Question: Can anyone help me with my script.
'''
function myFunction() {
var ss = SpreadsheetApp.getActiveSpreadsheet();
var December = ss.getSheetByName("12");
var range = December.getRange("A:A");
var emailRange = range.getValues();
var Form1 = ss.getSheetByName("Form Responses 1");
var emailList = Form1.getRange("K:K").getValues();
for(x in emailRange)
{
if(x == 0)
continue
var email = emailRange[x];
if(email == "")
break;
j = 1
for(i in emailList)
{
var row = emailList[i];
if(row == "")
{
break;
}
SpreadsheetApp.getUi().alert(email + " - " + row);
if(row == email)
SpreadsheetApp.getUi().alert("OK");
}
}
'''
the if statement 'if(row == email)' is not working. I used debug, and the variables are the same, but it's still not getin.

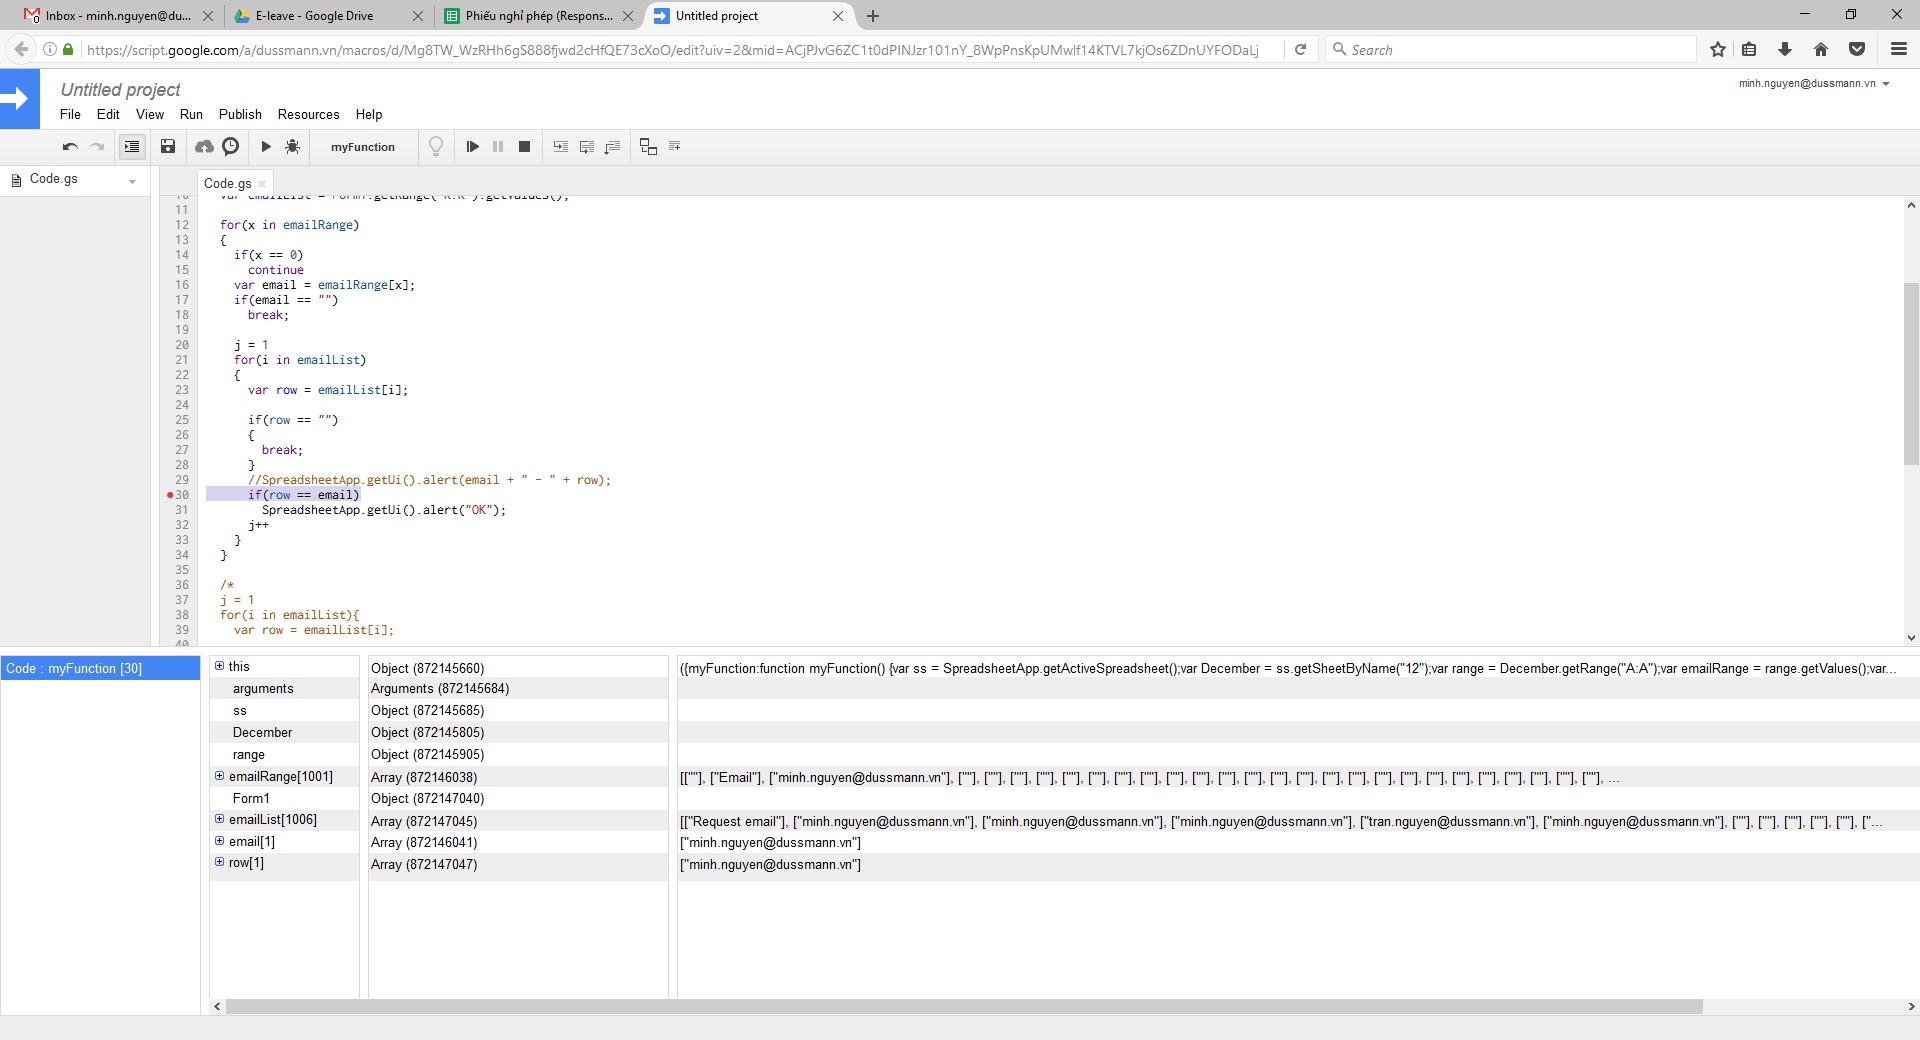
Answer: # Short answer
Replace if(row == email) by if(row[0] == email[0])
# Explanation
'row' and 'email' are of array type. You should compare their elements.